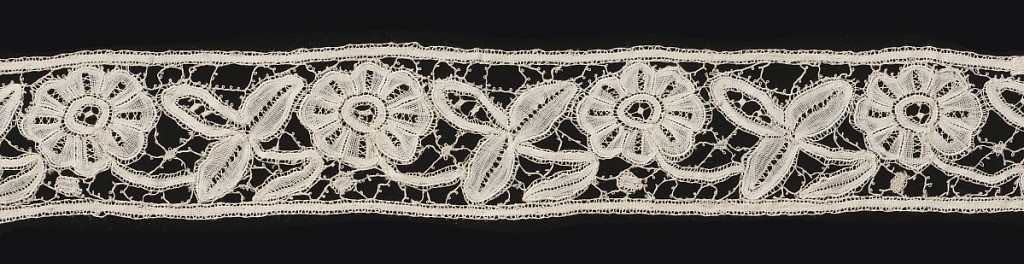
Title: Band
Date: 19th century
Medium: linen Technique: bobbin lace (Brussels style)
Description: Band of insertion lace with a pattern of open flowers and leaves.